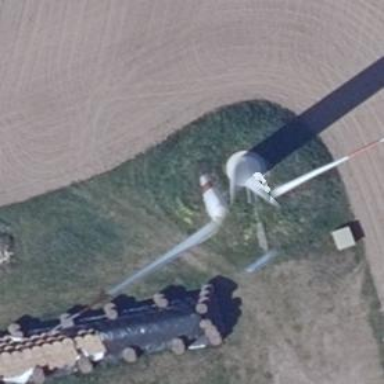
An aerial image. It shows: Wind power generator employing wind turbines.